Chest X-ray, AP view. Patient: 57 years old, sex F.
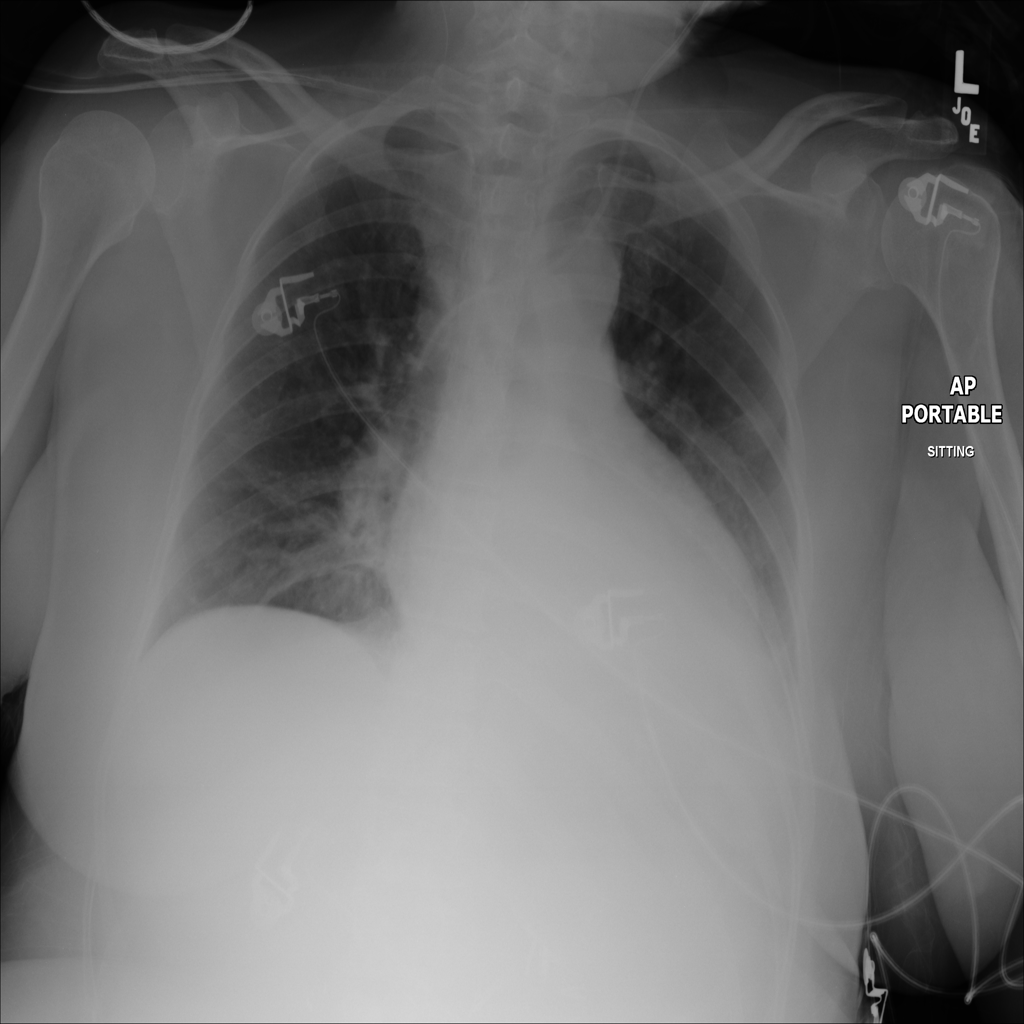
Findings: Consolidation